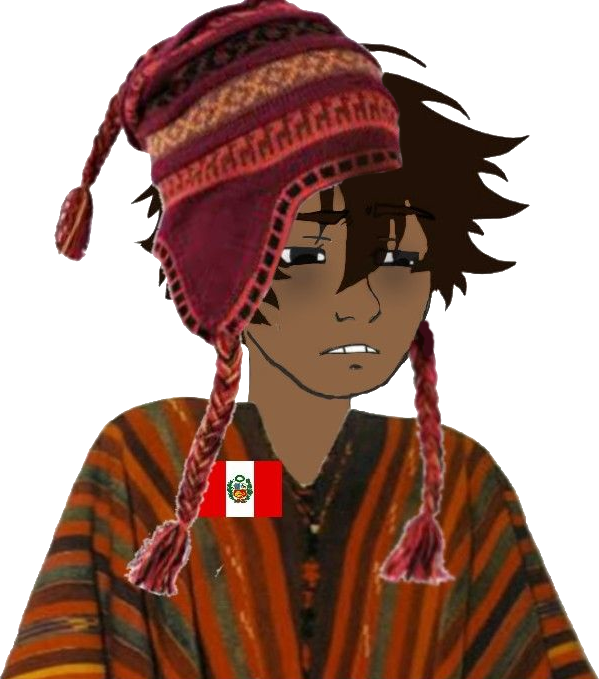
Label: 5_Twinkjak